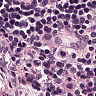
Metastatic tissue present: no